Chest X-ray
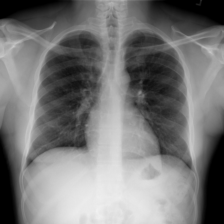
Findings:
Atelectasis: negative
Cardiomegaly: negative
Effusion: negative
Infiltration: negative
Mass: negative
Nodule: negative
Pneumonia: negative
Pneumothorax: negative
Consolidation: negative
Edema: negative
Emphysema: negative
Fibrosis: negative
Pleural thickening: negative
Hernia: negative